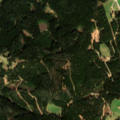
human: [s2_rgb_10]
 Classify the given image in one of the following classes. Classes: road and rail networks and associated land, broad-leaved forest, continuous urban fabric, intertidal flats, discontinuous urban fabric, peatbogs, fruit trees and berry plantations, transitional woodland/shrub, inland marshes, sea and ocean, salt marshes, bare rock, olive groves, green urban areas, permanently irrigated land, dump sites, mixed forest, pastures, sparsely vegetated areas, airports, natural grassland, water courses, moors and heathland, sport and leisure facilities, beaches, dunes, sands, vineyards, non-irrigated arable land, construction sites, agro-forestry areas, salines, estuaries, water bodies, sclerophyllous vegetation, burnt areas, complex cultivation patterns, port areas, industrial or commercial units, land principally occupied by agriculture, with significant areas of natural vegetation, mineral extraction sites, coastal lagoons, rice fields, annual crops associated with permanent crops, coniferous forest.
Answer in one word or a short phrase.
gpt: pastures, coniferous forest